Field crop: maize
Growth stage: 1
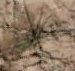
Species: salsola